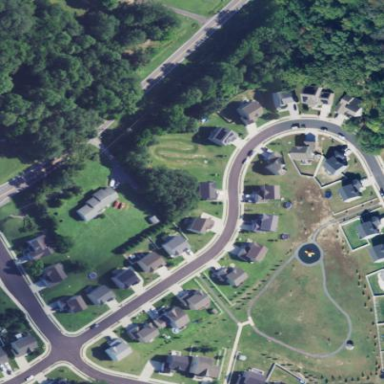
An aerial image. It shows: Single-family residential area.